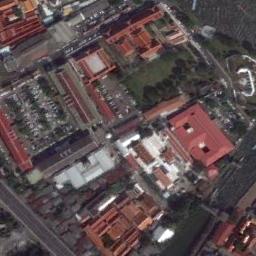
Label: palace